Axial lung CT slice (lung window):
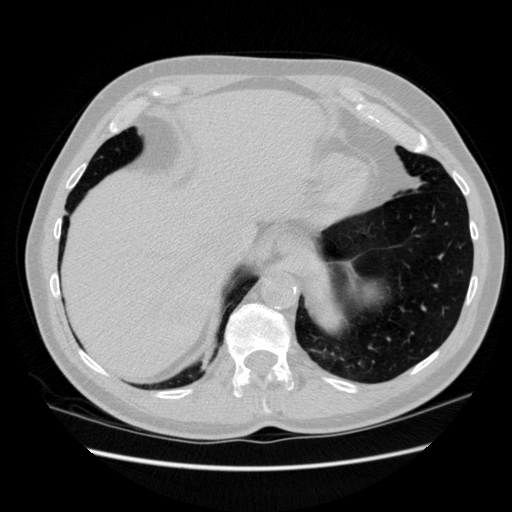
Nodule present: no